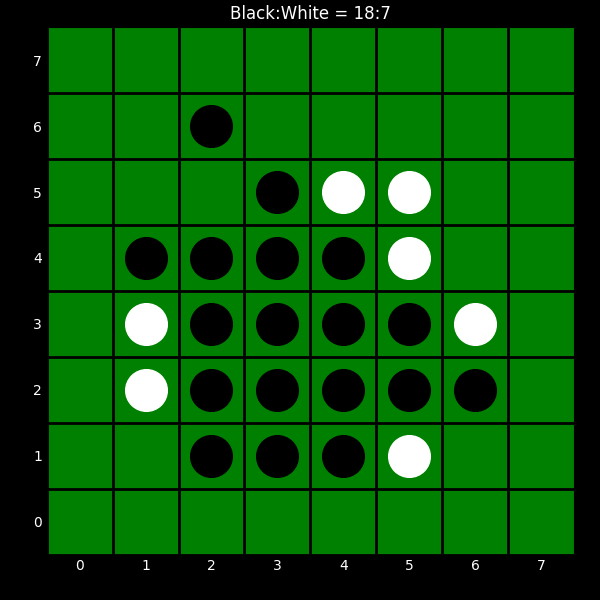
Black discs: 18
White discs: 7